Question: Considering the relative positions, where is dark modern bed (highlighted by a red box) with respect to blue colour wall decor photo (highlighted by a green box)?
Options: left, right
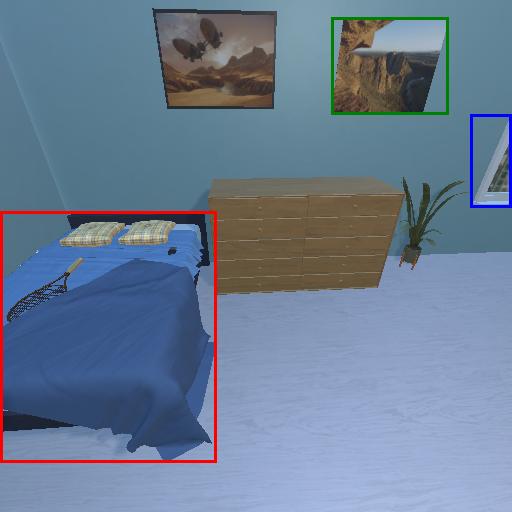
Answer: left